【题型】填空题　【知识点】解析几何　【难度】medium
已知椭圆 $\frac{x^2}{a^2} + \frac{y^2}{b^2} = 1(a > b > 0)$ 的左、右焦点分别为 $F_1$、$F_2$，$P$ 为椭圆上一点，且 $\angle PF_2F_1 = \frac{\pi}{3}$，若此椭圆的离心率为 $\sqrt{3} - 1$，则 $\angle PF_1F_2$ 的大小为 \underline{\ \ \ \ \ \ }.
【解答】
【答案】$\frac{\pi}{6}$

【详解】如图，设 $|PF_2| = x$，则 $|PF_1| = 2a - x$，因 $e = \frac{c}{a} = \sqrt{3} - 1$，故 $c = (\sqrt{3} - 1)a$.

由余弦定理，$|PF_1|^2 = |PF_2|^2 + |F_1F_2|^2 - 2|PF_2| \cdot |F_1F_2| \cos\frac{\pi}{3}$，

即 $(2a - x)^2 = 4c^2 + x^2 - 2cx$，

将 $c = (\sqrt{3} - 1)a$ 代入，整理得：$4a^2 - 4ax + x^2 = 4(4 - 2\sqrt{3})a^2 + x^2 - 2(\sqrt{3} - 1)ax$，

解得 $x = \frac{4\sqrt{3} - 6}{3 - \sqrt{3}}a = (\sqrt{3} - 1)a$，则有 $|PF_2| = (\sqrt{3} - 1)a$，$|PF_1| = (3 - \sqrt{3})a$，

由正弦定理：$\frac{|PF_2|}{\sin\angle PF_1F_2} = \frac{|PF_1|}{\sin\frac{\pi}{3}}$，即 $\frac{(\sqrt{3} - 1)a}{\sin\angle PF_1F_2} = \frac{(3 - \sqrt{3})a}{\frac{\sqrt{3}}{2}}$，

解得 $\sin\angle PF_1F_2 = \frac{1}{2}$，

因 $0 < \angle PF_1F_2 < \frac{2\pi}{3}$，故 $\angle PF_1F_2 = \frac{\pi}{6}$.

故答案为：$\frac{\pi}{6}$.
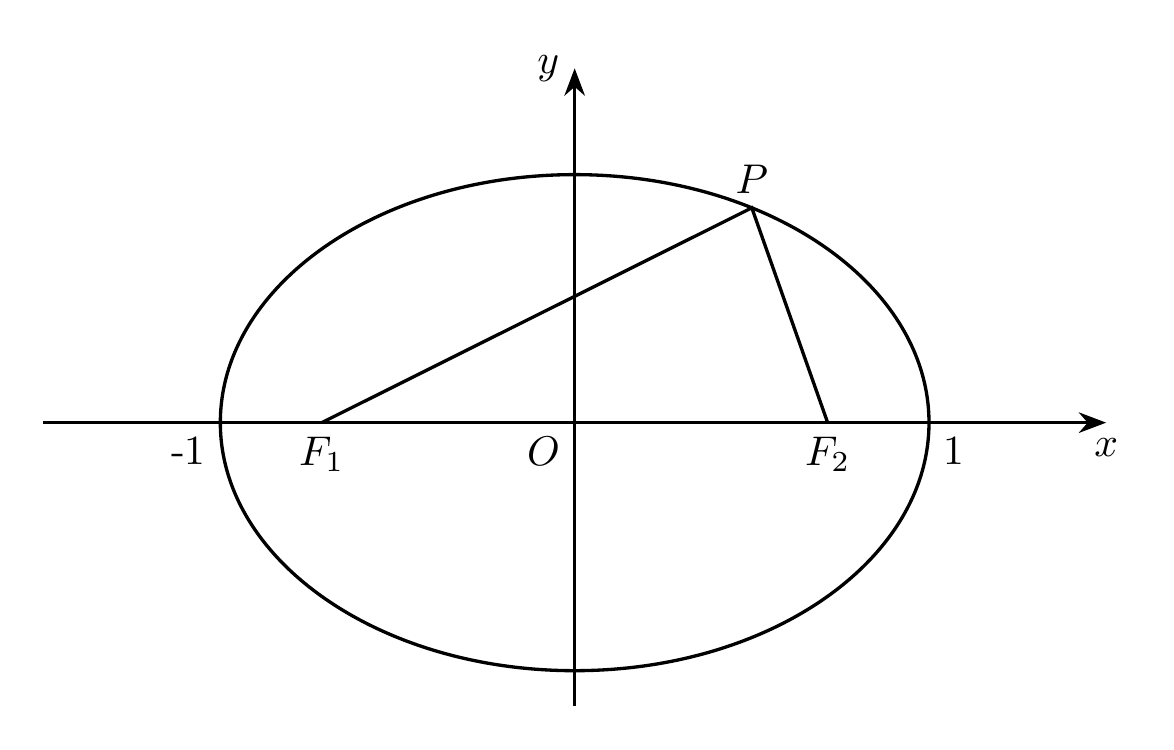